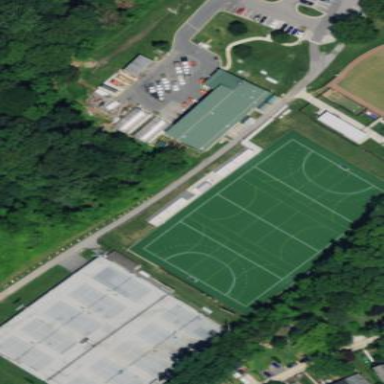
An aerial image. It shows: Field hockey pitch with artificial turf surface for leisure land.